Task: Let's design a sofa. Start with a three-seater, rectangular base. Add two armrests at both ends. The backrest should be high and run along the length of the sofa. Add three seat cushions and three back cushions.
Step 331:
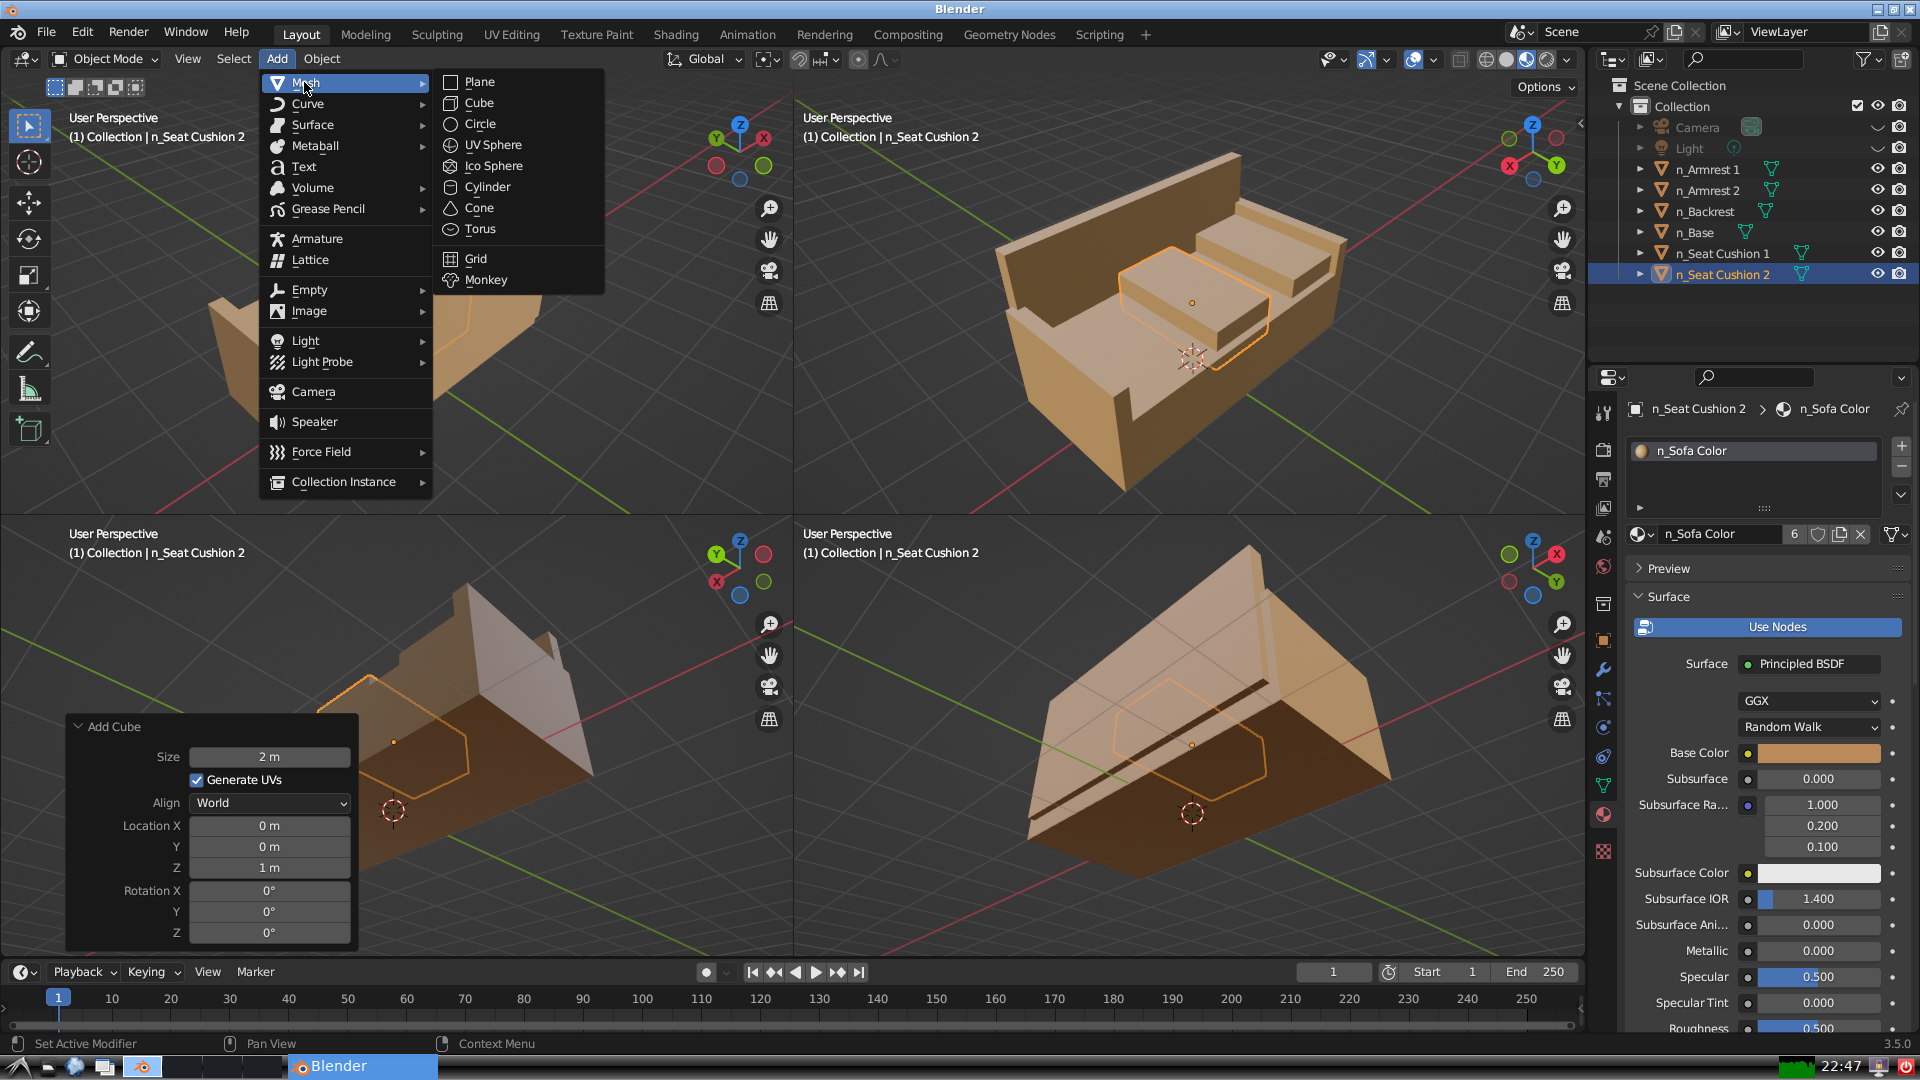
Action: {"mouse_move": [499, 101]}